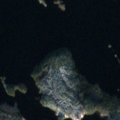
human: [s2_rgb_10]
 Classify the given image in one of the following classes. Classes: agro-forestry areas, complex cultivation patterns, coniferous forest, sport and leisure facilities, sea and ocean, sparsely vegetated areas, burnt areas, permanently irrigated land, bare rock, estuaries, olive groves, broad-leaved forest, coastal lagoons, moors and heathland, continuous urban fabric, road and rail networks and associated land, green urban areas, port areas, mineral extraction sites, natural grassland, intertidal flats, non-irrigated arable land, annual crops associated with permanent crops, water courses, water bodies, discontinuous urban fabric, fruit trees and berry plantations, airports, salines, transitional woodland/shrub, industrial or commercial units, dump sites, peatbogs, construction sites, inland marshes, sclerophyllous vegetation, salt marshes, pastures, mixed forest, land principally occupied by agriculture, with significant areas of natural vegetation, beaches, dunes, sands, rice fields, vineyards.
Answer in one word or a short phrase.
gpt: mixed forest, water bodies